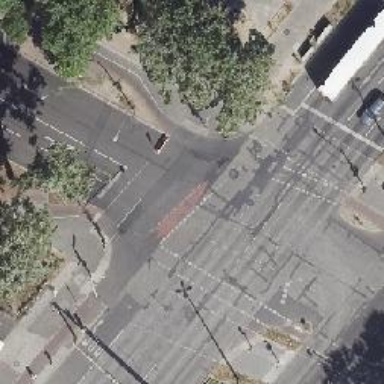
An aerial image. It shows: Red asphalt cycleway with crossing.